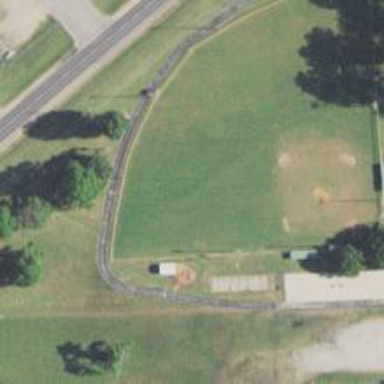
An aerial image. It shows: Baseball pitch for leisure land activities.